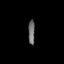
Tissue: prostate
Cell type: T cells
Senescence score: 0.1908
Nuclear area (px): 165
Mean DAPI intensity: 102.03